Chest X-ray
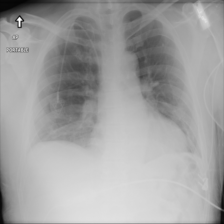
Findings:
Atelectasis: negative
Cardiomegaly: negative
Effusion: negative
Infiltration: negative
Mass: negative
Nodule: negative
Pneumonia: negative
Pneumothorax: negative
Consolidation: negative
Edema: negative
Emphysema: negative
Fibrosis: negative
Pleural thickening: negative
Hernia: negative